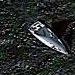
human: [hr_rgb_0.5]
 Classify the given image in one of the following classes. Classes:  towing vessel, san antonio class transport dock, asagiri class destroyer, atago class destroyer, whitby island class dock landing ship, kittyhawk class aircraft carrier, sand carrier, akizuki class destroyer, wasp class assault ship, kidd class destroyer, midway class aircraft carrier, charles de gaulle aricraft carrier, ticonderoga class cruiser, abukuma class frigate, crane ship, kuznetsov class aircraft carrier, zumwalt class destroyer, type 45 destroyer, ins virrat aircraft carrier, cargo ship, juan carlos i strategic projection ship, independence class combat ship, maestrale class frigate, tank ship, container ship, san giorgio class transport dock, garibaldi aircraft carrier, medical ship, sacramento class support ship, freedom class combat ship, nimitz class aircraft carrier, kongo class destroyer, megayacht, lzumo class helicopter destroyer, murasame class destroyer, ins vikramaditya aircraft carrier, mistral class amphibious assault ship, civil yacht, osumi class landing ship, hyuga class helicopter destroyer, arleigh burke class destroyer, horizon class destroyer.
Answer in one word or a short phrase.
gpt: Civil yacht